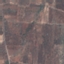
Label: PermanentCrop